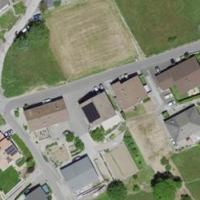
EUNIS habitat code: 55
Species observed at this site:
Echium vulgare
Centaurea scabiosa